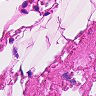
Metastatic tissue present: no